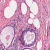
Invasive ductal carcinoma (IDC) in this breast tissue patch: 0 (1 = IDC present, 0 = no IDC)